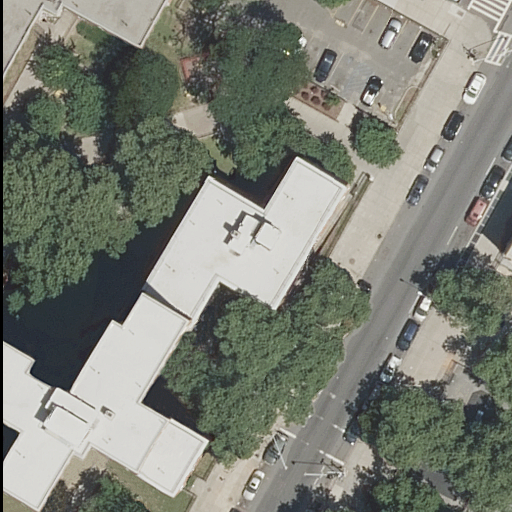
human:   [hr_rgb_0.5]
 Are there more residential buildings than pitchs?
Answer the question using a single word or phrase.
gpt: yes

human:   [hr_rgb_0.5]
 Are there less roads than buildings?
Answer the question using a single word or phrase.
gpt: yes

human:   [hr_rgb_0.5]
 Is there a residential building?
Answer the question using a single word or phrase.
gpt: yes

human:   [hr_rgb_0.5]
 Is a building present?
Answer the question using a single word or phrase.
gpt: yes

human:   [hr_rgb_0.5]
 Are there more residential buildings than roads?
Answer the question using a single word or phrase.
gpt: yes

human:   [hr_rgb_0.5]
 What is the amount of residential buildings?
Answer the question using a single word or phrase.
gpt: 3

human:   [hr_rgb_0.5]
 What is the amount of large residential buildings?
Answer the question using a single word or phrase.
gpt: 1

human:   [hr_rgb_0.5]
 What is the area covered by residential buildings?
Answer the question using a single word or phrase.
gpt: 1722m2

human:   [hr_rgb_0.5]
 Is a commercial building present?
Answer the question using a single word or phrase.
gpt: no

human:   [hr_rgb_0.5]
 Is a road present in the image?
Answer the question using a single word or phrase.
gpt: yes

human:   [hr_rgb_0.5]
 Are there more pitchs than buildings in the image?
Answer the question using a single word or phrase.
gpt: no

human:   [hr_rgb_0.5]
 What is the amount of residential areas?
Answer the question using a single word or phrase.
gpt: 1

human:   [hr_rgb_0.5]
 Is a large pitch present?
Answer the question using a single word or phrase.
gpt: no

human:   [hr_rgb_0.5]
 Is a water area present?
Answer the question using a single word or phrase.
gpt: no

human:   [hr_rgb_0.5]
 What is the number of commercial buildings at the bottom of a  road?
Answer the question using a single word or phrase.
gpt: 0

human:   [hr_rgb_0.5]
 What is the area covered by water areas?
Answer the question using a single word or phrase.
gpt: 0m2

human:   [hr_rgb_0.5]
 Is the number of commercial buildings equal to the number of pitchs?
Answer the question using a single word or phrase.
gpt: no

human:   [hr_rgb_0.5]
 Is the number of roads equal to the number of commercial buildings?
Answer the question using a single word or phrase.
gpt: no

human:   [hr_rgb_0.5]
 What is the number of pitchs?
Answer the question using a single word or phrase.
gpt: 2

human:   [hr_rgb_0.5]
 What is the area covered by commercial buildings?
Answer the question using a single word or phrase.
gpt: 0m2

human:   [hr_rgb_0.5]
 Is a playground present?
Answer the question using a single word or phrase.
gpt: yes

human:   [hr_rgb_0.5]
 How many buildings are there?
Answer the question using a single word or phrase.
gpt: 3

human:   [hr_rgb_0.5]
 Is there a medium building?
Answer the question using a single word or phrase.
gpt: yes

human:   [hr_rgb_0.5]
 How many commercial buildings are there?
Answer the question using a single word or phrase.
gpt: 0

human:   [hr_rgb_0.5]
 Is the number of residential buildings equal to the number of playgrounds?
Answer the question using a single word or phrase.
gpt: no

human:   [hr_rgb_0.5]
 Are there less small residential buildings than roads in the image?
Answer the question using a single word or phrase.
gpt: yes

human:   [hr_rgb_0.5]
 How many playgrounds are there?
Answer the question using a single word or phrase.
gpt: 1

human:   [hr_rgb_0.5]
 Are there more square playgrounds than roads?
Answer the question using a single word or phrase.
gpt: no

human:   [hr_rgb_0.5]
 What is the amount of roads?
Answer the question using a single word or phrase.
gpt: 2

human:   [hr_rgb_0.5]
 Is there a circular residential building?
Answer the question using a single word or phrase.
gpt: no

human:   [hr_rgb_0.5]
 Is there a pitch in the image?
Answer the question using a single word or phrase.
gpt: yes

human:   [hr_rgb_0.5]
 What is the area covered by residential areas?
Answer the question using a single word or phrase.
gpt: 7538m2

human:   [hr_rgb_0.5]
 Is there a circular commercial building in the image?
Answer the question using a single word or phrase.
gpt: no

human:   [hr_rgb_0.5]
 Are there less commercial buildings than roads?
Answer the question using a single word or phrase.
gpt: yes

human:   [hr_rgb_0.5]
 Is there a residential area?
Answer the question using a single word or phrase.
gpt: yes

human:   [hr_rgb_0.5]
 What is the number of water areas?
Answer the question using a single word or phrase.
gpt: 0

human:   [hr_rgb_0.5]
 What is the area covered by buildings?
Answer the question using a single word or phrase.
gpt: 1722m2

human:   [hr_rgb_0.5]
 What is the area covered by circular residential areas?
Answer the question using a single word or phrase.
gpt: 0m2

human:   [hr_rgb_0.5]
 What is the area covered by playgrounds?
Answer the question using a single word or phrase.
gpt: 936m2

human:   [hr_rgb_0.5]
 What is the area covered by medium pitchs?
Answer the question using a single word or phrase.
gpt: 0m2

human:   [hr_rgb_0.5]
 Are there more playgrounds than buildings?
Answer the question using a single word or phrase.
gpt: no

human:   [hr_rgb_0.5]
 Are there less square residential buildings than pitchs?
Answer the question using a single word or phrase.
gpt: yes

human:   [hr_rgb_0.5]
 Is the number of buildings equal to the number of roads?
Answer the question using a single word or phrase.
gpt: no

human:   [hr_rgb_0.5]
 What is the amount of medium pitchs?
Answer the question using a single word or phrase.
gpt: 0

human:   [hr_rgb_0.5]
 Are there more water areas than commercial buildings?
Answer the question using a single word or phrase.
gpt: no

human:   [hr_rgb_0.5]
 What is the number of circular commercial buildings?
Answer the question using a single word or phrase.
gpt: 0

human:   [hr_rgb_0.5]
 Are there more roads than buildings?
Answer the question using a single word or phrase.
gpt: no

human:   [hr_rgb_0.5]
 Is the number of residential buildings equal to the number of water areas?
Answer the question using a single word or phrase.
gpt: no

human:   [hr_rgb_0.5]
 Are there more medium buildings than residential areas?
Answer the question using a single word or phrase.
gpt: no

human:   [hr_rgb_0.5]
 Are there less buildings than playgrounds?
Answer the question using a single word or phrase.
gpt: no

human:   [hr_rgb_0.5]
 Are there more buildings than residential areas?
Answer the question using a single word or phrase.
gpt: yes

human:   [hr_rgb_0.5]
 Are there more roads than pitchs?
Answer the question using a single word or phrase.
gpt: no

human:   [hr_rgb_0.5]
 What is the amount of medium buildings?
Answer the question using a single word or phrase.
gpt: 1

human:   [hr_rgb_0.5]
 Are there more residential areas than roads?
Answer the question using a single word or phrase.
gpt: no

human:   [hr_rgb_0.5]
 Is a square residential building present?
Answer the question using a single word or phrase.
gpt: no

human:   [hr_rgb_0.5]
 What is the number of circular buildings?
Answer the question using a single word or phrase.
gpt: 0

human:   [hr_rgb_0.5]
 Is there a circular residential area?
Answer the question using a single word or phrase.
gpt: no

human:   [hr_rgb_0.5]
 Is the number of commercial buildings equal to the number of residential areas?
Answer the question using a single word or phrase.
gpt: no

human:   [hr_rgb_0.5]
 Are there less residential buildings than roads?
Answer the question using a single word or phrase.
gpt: no

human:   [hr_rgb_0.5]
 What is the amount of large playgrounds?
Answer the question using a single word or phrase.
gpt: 1

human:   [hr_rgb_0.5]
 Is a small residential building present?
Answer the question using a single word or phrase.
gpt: yes

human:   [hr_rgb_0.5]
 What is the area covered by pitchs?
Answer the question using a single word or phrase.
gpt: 0m2

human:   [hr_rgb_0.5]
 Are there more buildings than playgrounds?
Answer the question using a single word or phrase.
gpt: yes

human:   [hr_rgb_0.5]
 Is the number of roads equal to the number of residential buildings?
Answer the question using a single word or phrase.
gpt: no